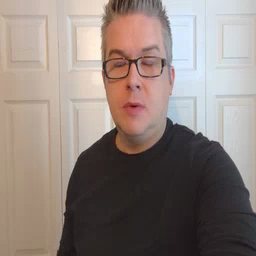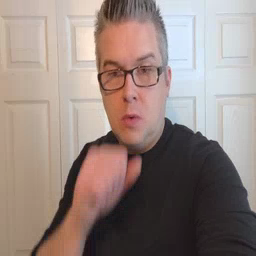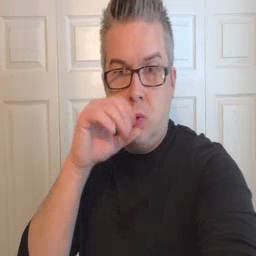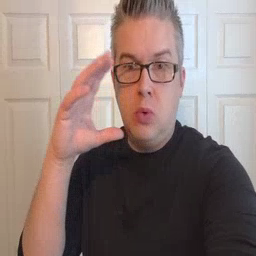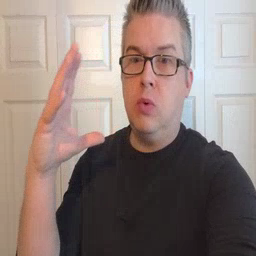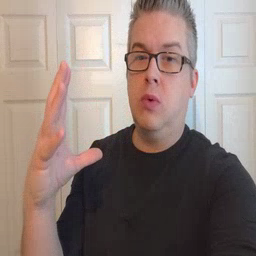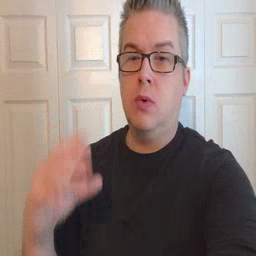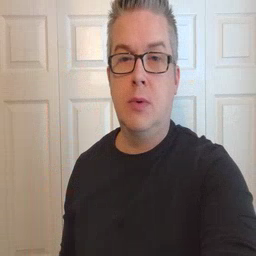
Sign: balloon